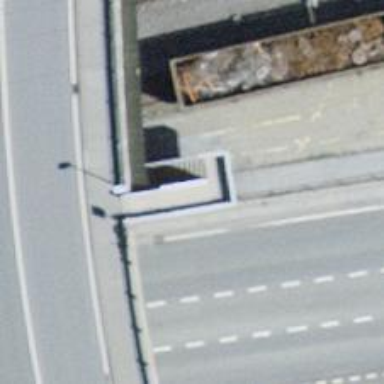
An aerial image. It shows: Road with steps.